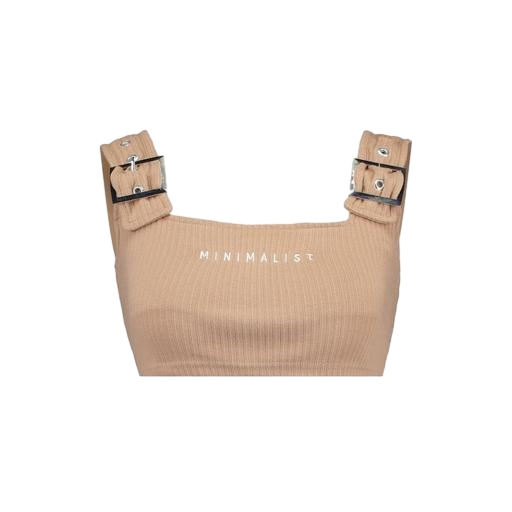
beige crop top, beige cropped top, crop top, white background